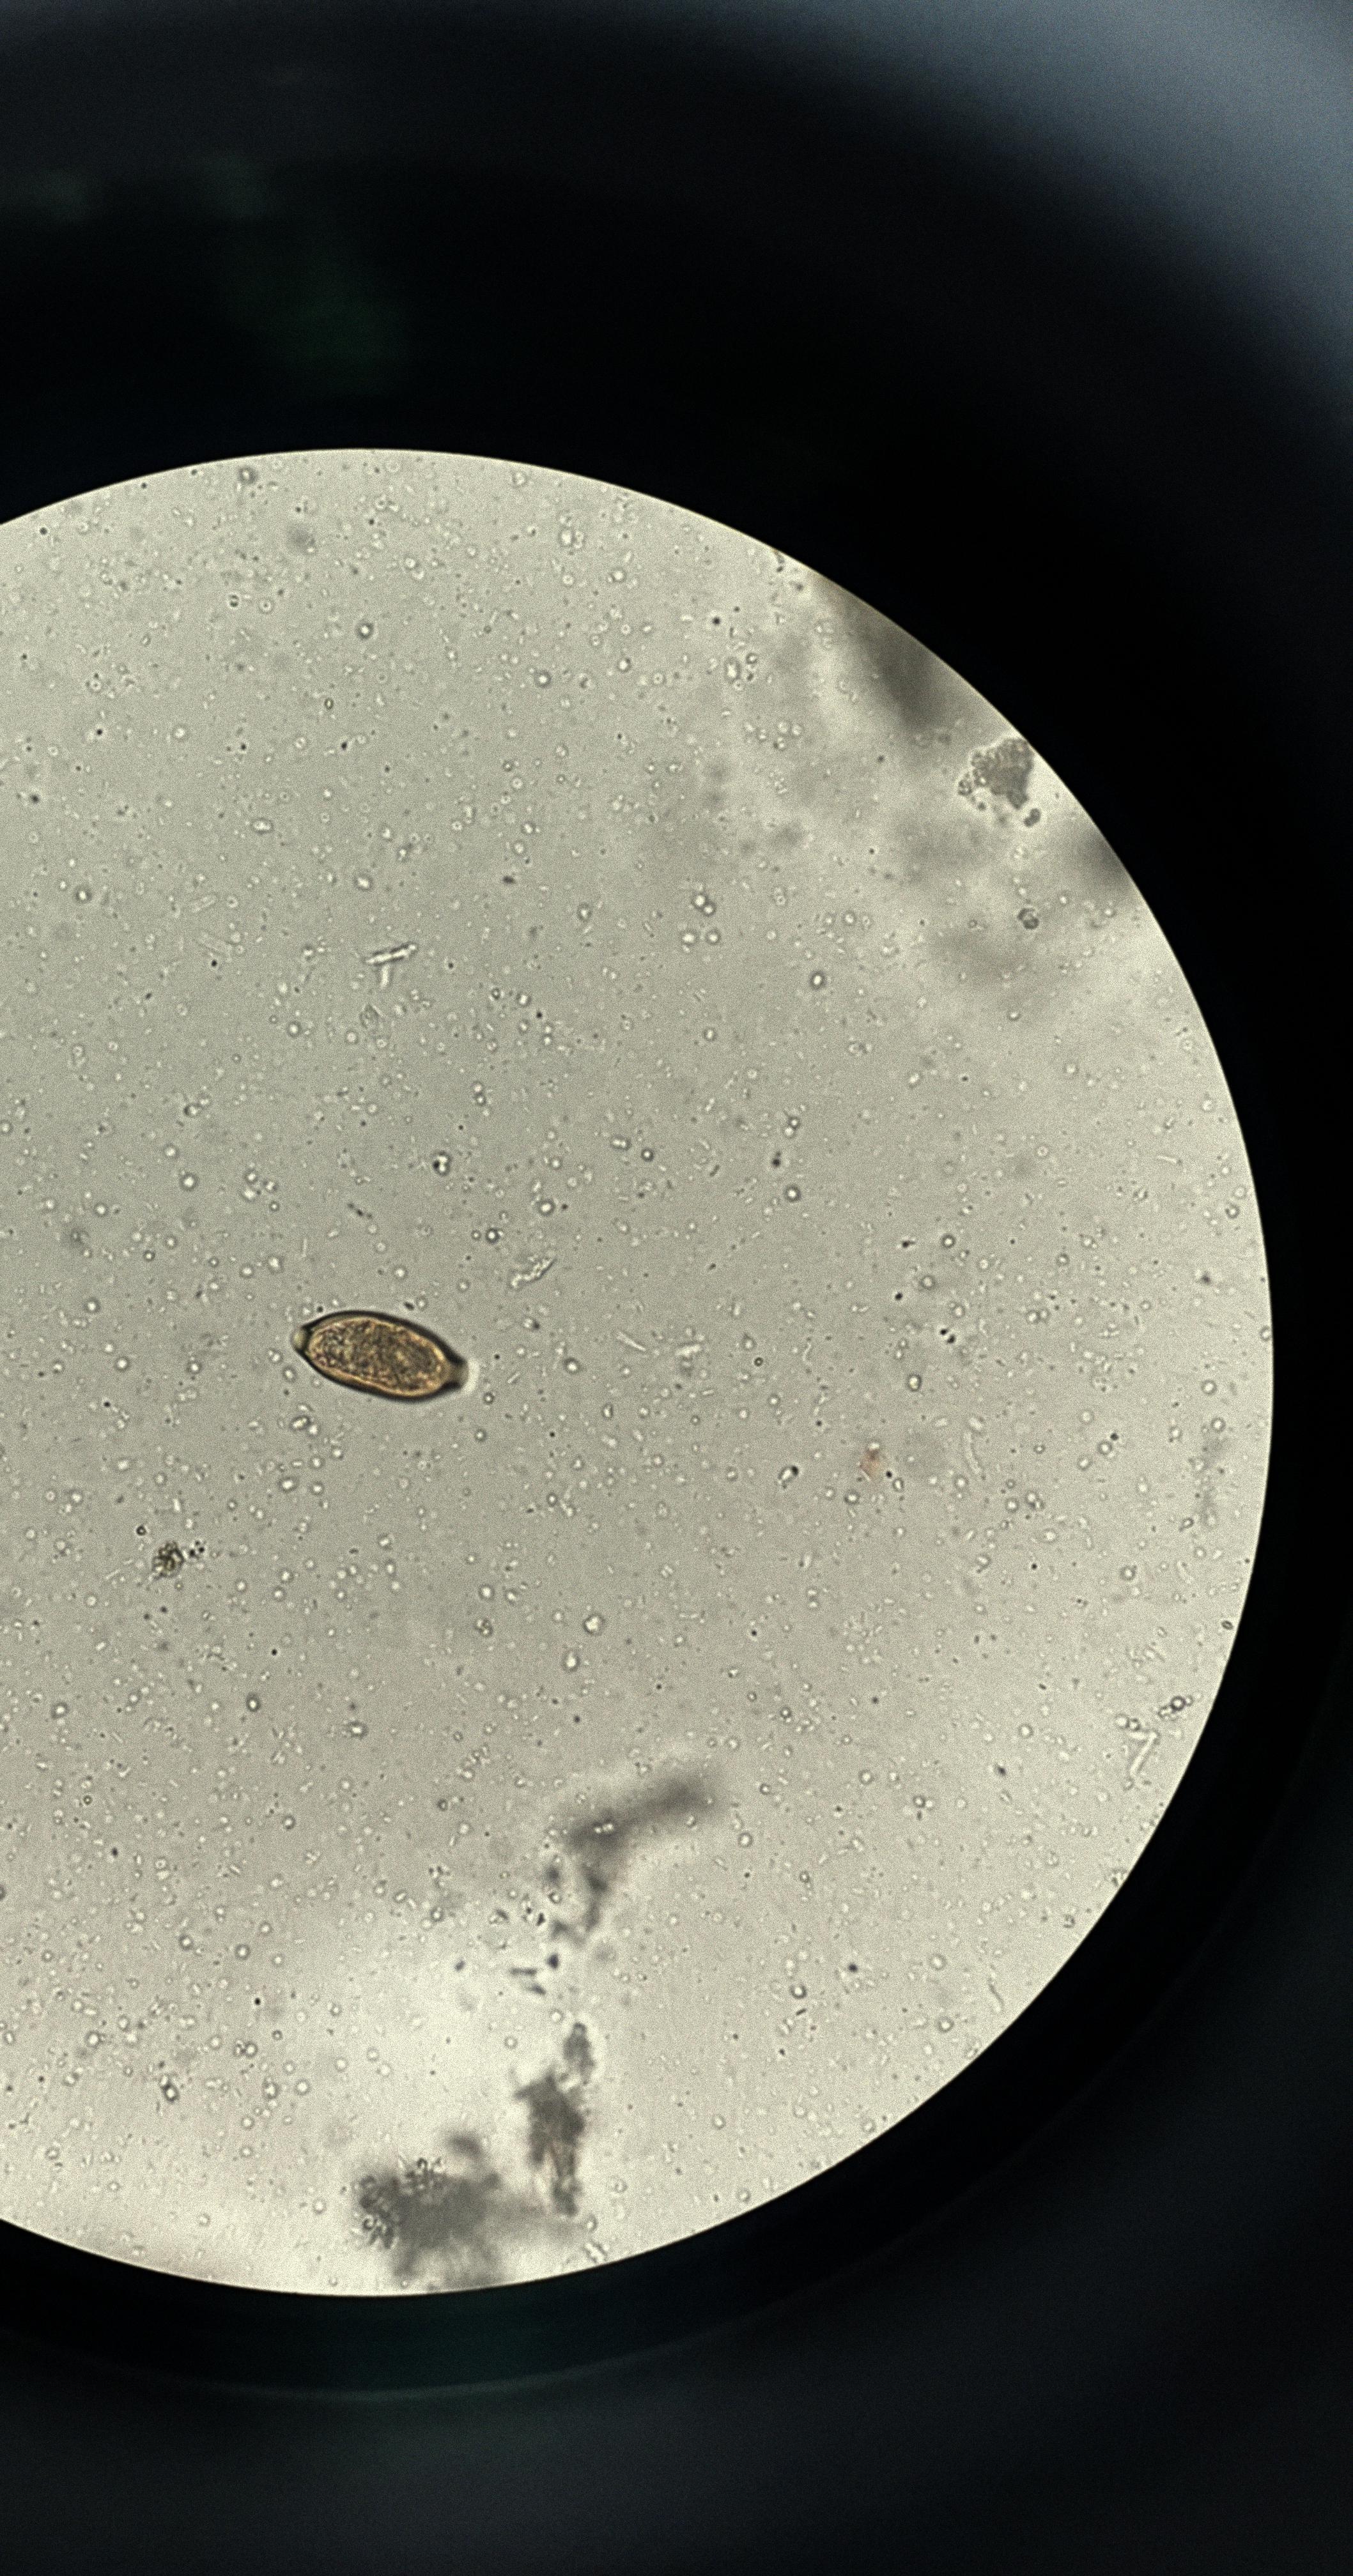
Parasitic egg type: Trichuris trichiura